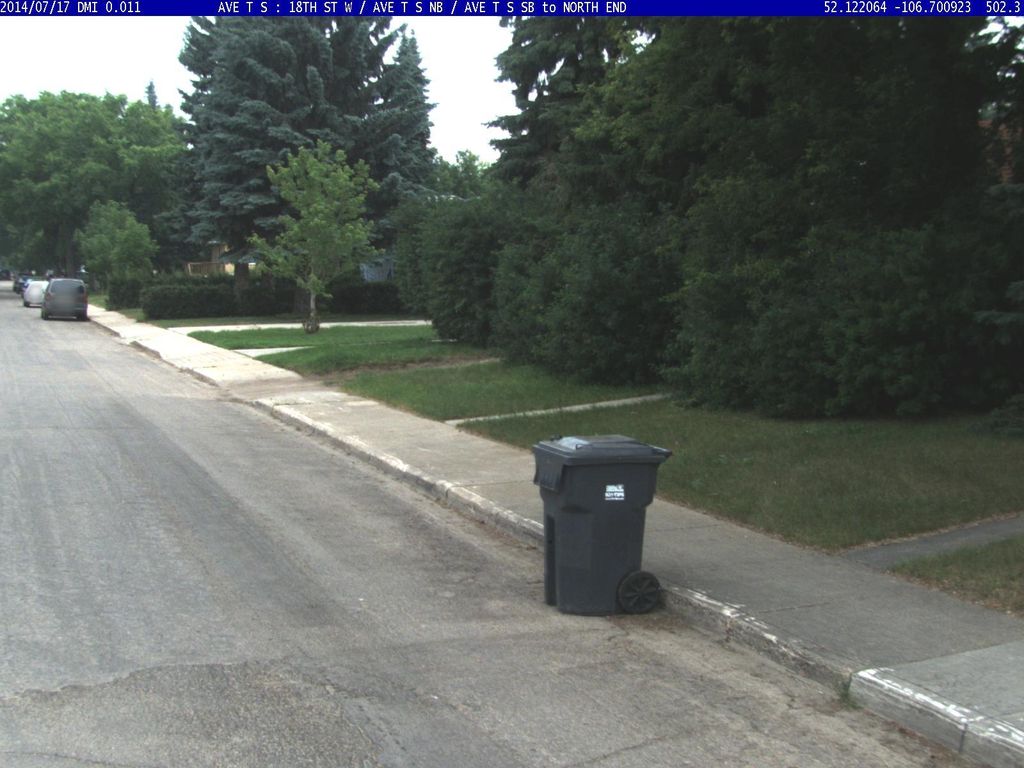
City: saskatoon